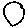
Label: circle